Field crop: maize
Growth stage: 1
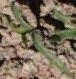
Species: maize